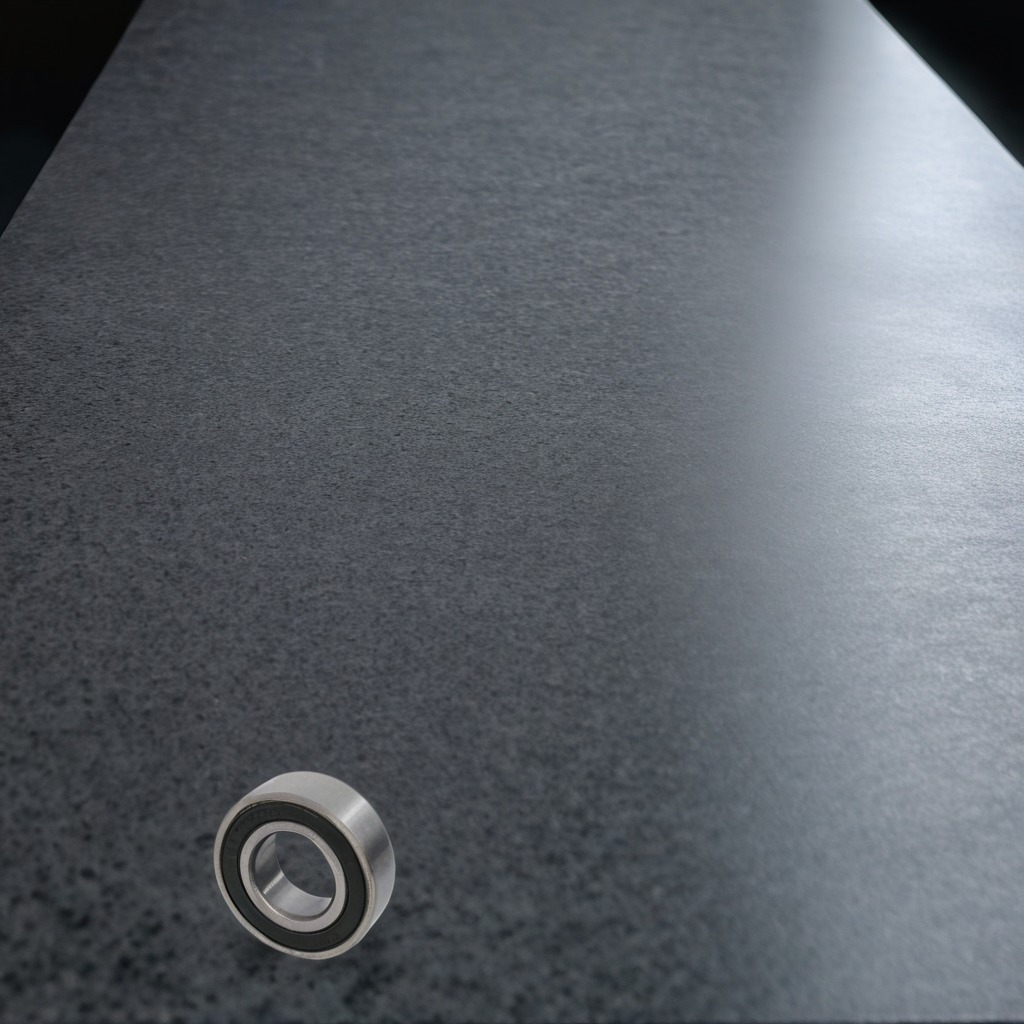
A metal ball bearing is lying on the clean granite table inside a workshop at night.